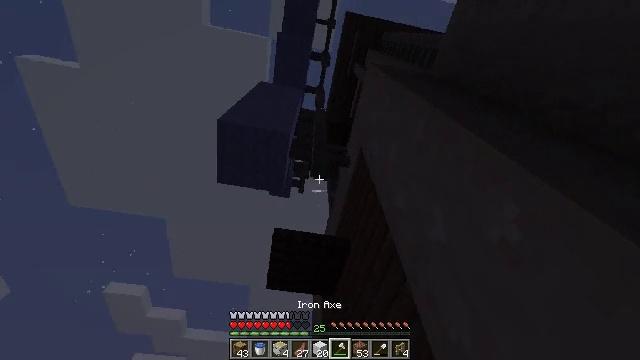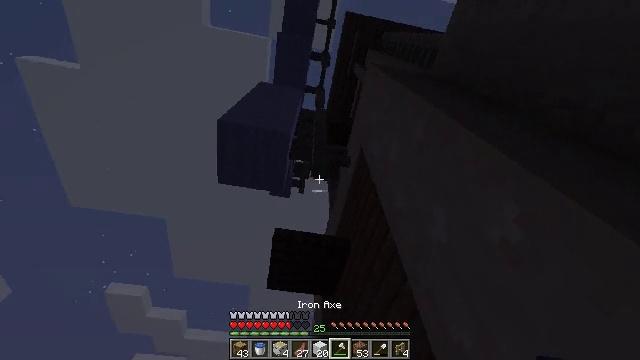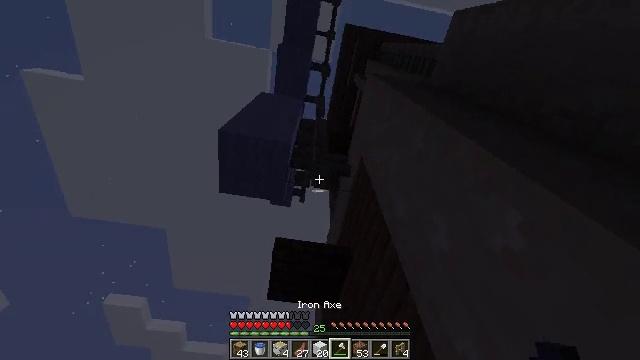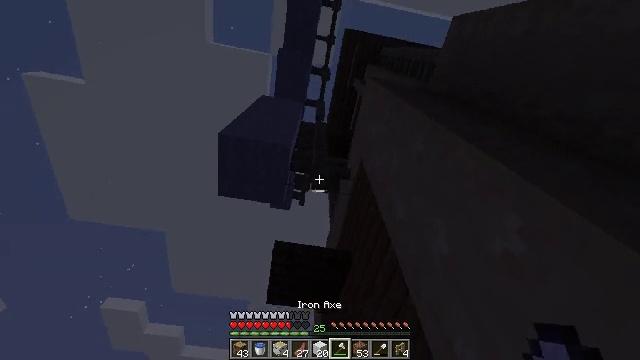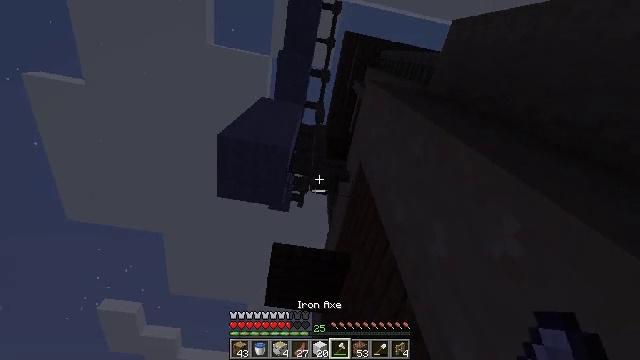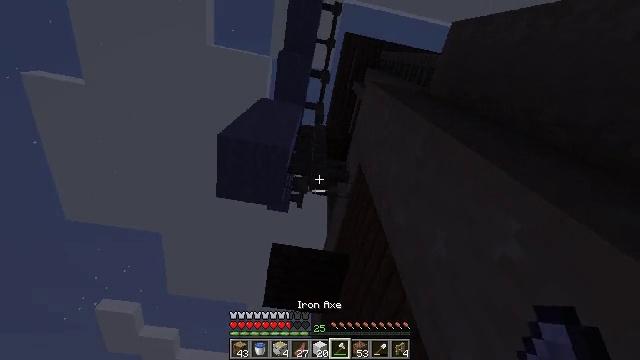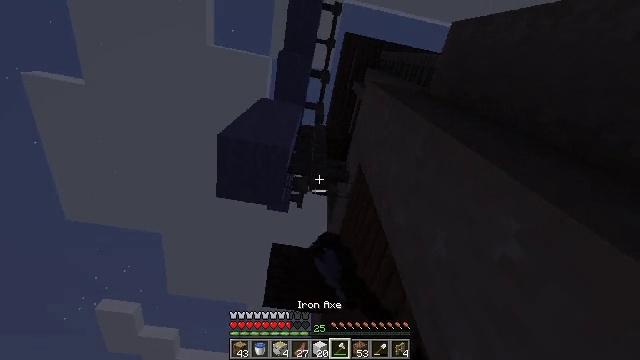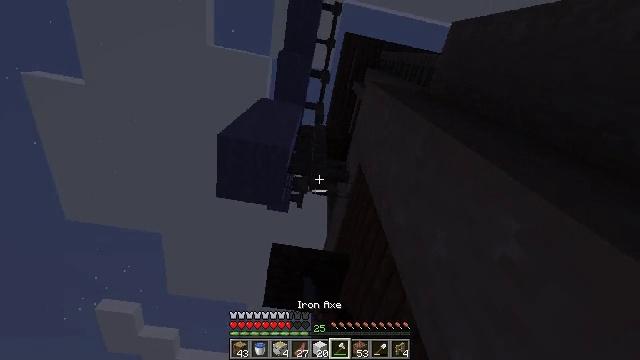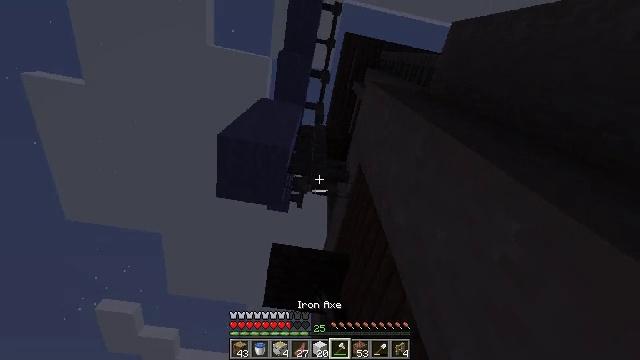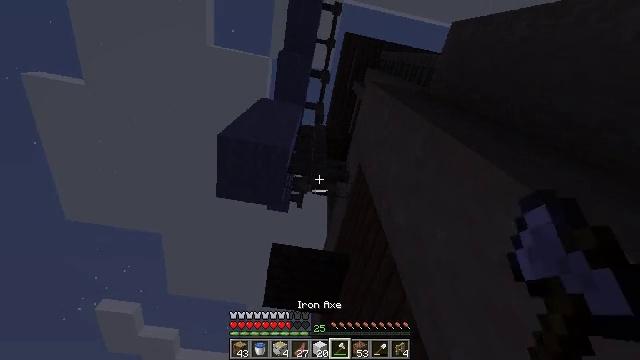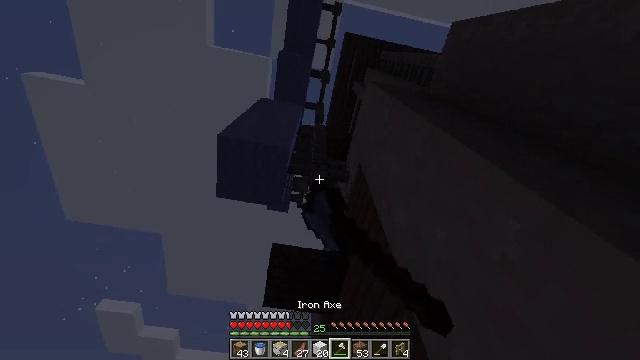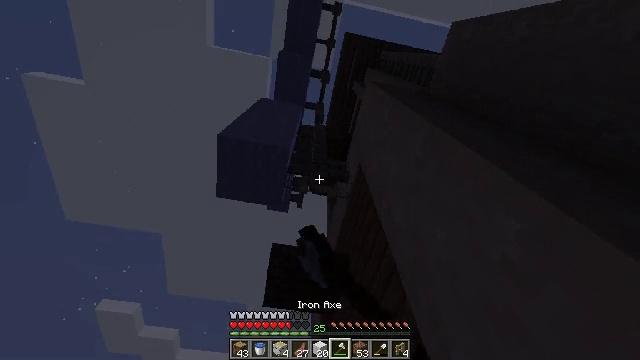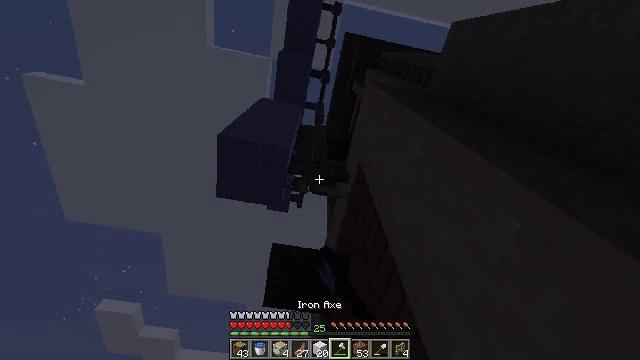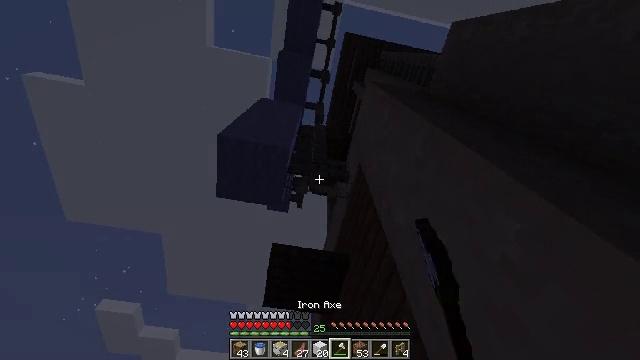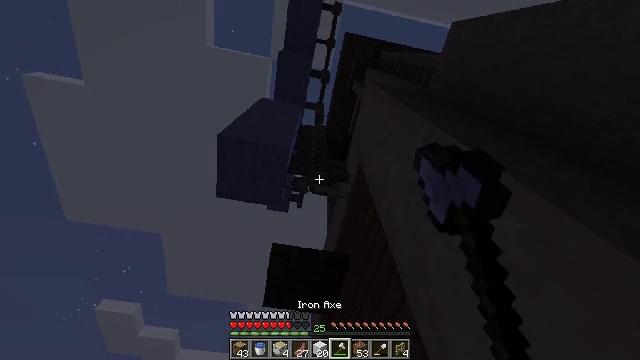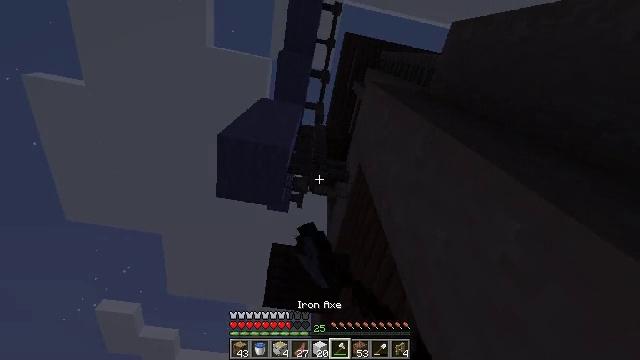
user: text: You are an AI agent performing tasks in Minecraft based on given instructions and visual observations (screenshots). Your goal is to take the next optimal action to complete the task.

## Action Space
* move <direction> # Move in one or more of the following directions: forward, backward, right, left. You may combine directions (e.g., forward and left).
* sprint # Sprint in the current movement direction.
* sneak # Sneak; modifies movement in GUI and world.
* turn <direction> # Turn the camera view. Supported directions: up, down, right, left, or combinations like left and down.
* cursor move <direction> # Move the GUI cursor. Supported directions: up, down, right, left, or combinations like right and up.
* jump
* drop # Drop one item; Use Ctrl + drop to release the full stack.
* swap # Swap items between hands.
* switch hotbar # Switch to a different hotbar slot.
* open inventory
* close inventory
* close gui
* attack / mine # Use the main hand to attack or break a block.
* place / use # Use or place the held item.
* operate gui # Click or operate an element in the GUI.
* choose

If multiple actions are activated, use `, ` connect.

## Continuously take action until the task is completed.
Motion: motion action
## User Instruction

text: Dismantle the birch fence.
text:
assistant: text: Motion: no_op
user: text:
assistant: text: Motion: turn up
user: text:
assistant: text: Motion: no_op
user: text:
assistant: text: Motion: no_op
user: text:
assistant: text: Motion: attack / mine
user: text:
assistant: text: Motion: attack / mine
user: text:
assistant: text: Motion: attack / mine
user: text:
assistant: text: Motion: attack / mine
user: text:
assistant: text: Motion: attack / mine
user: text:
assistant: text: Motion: attack / mine
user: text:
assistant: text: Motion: attack / mine
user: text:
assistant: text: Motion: attack / mine
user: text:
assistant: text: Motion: attack / mine
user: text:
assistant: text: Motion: attack / mine
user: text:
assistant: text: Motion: attack / mine
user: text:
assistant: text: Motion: attack / mine
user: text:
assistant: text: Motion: attack / mine
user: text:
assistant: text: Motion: attack / mine
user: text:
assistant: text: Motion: attack / mine
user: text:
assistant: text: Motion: attack / mine
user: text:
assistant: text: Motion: attack / mine
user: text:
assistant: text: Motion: attack / mine
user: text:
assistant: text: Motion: attack / mine
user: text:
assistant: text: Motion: attack / mine